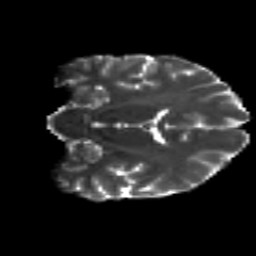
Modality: T2w
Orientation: coronal
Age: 24
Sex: female
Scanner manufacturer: siemens
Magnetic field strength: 3 T
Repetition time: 8.8 s
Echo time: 0.085 s